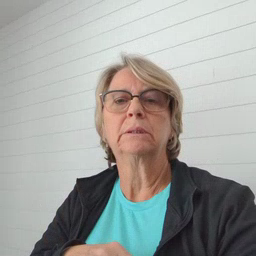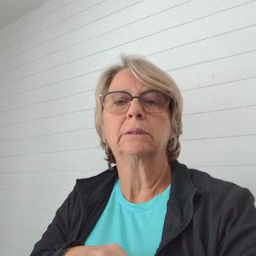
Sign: nose